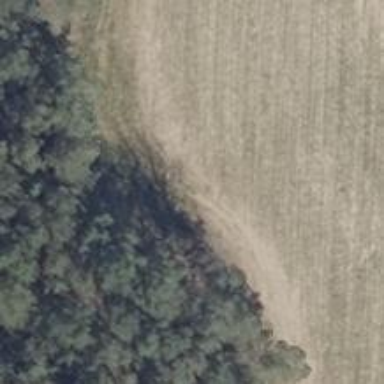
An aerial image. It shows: Hunting stand.